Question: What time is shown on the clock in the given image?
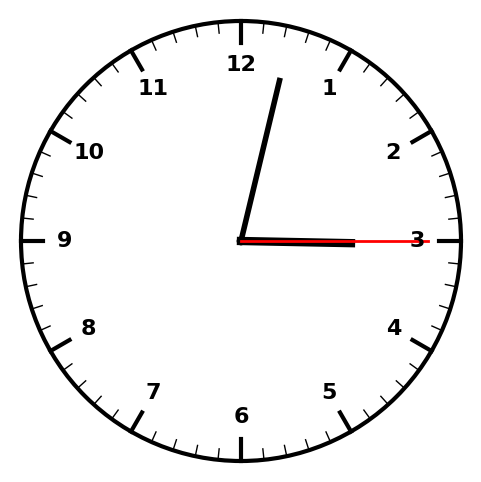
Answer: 03:02:15